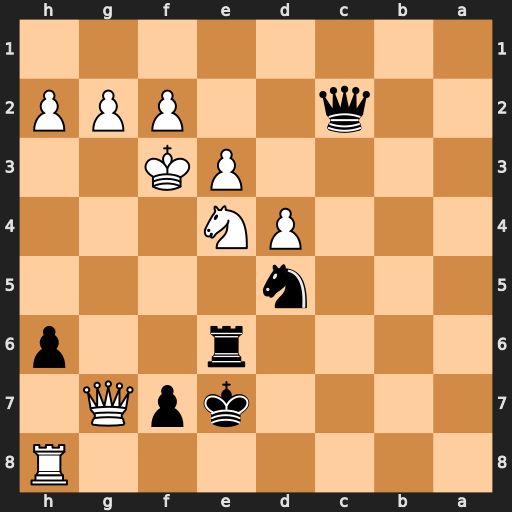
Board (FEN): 7R/4kpQ1/4r2p/3n4/3PN3/4PK2/2q2PPP/8
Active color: b
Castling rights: -
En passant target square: -
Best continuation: Qxe4+ Kg3 Rg6+